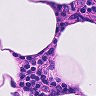
Metastatic tissue present: no